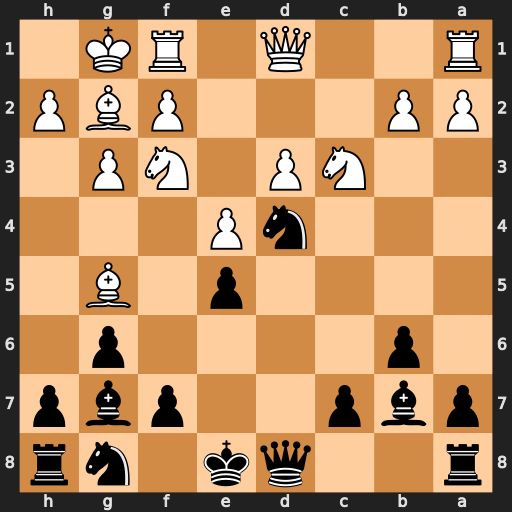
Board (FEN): r2qk1nr/pbp2pbp/1p4p1/4p1B1/3nP3/2NP1NP1/PP3PBP/R2Q1RK1
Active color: b
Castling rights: kq
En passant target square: -
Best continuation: Nxf3+ Bxf3 Qxg5